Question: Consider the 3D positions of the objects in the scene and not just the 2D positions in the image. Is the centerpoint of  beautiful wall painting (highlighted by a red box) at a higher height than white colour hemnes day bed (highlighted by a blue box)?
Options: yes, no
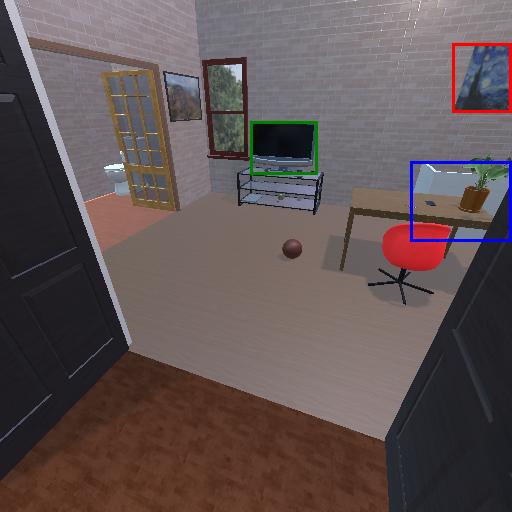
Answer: yes